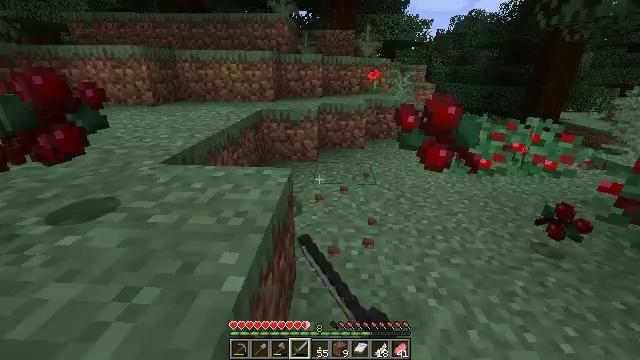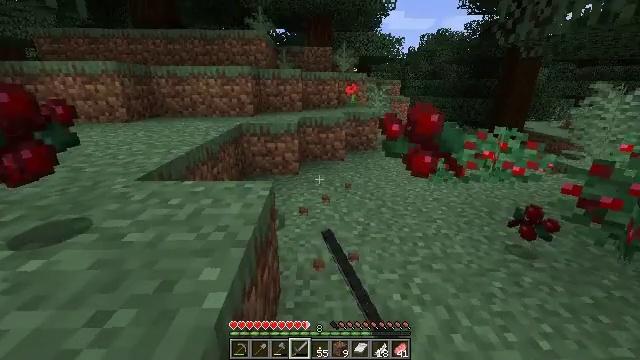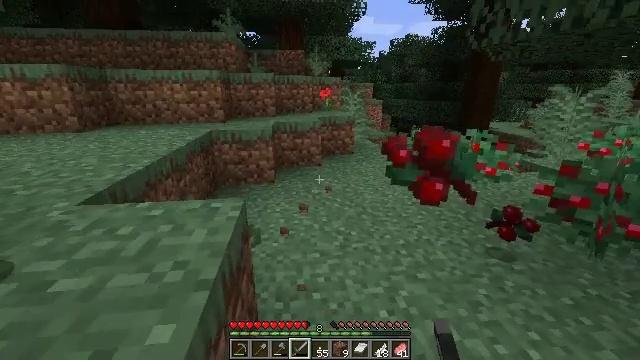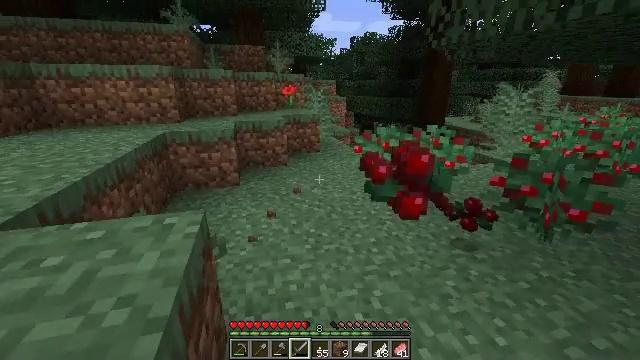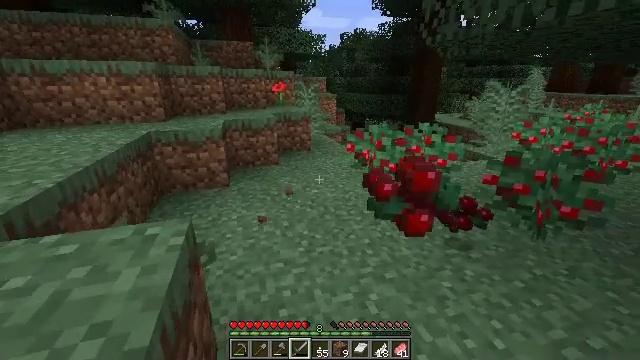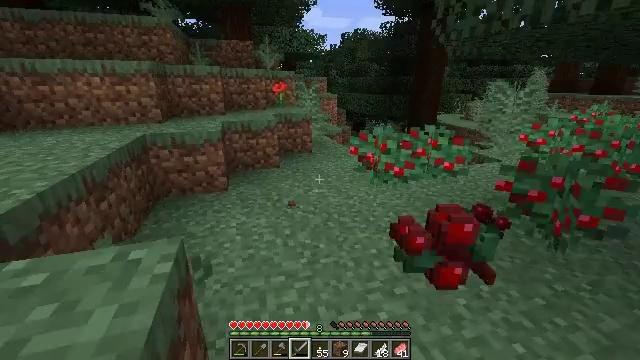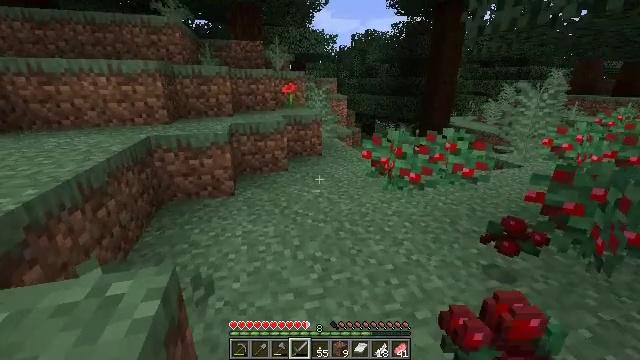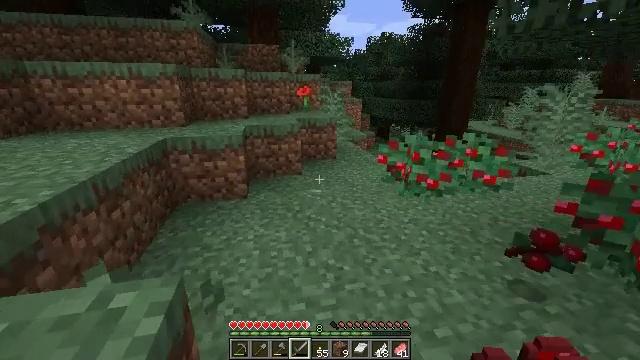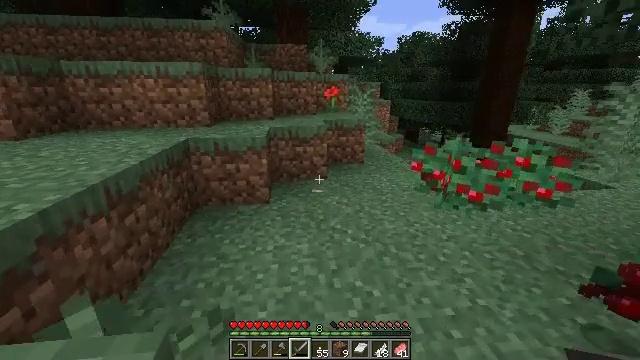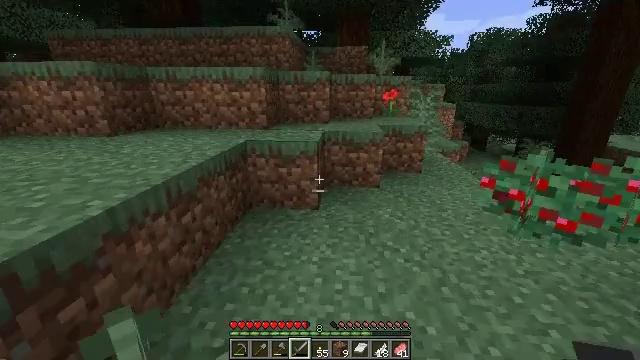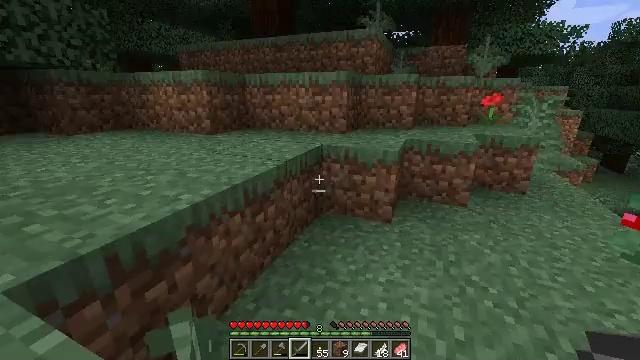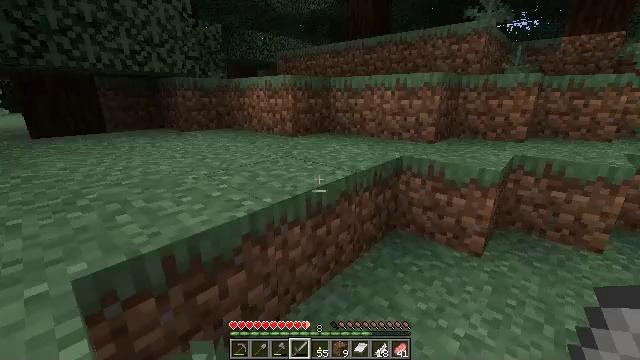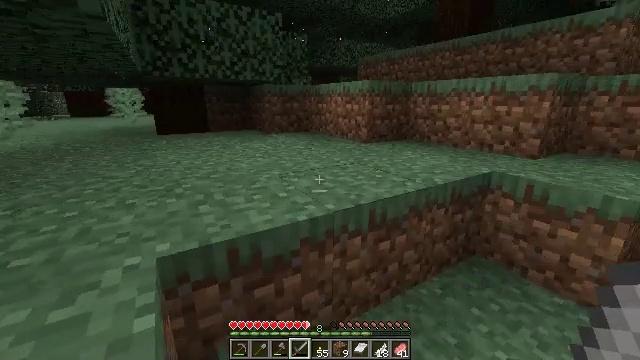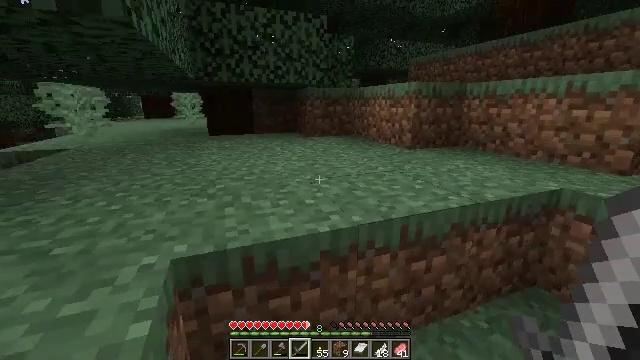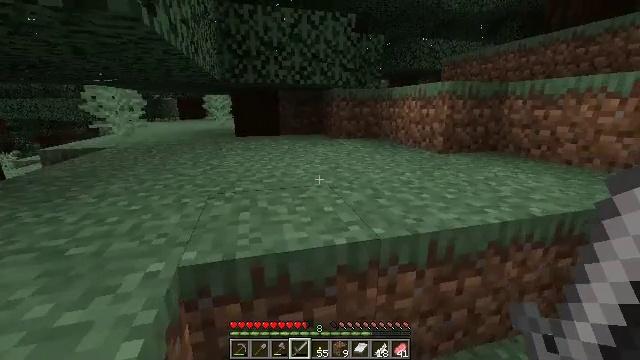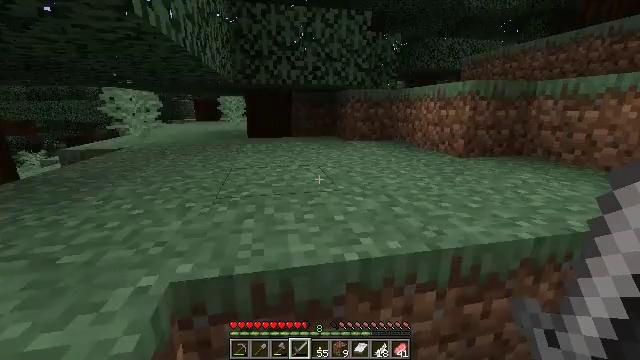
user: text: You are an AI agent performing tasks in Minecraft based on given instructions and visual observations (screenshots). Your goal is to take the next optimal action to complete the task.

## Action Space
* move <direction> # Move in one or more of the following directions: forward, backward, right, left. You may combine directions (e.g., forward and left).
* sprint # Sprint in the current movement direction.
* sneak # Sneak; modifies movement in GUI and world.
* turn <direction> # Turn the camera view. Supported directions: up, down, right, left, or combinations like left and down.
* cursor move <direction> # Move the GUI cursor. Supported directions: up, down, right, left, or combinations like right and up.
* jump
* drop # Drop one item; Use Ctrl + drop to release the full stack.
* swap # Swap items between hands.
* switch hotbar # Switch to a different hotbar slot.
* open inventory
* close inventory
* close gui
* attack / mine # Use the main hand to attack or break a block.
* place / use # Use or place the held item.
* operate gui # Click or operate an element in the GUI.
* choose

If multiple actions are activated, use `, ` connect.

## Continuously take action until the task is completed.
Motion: motion action
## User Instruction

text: Break the sweet berry bush to collect berries.
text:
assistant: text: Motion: move forward and move left, turn right and up, attack / mine
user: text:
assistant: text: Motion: move forward and move left, turn right
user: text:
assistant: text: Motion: move forward and move left, turn right
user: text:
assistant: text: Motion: move forward and move left, turn right
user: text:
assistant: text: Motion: move forward and move left
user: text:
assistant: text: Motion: move forward and move left, turn left
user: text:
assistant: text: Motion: move forward and move left, turn left
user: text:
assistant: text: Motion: move forward, turn left
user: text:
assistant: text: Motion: move forward, turn left
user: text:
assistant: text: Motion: move forward, turn left
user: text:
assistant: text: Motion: move forward, turn left
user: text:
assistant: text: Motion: move forward, turn left and up
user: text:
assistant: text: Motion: move forward, turn left
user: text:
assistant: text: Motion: move forward, turn left
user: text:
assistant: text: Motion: move forward, turn left
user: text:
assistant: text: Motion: move forward and move right, turn left
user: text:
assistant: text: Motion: move forward and move right, turn left
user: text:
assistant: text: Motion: move forward and move right, turn left
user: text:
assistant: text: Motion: move forward and move right, turn left
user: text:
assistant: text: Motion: move forward and move left, turn left
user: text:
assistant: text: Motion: move forward and move left
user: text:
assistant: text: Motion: move forward and move left
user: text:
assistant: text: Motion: move forward and move left, turn right
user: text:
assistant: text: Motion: move forward and move left, turn right
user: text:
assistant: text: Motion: move forward and move left, turn right
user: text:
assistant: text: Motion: move forward and move left, turn right and down
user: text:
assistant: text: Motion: move forward and move left, turn right
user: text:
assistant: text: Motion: move forward and move left, turn right
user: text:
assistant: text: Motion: move forward and move left, turn right
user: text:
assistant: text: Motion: move left, turn right